Question: I'd like to add images next to my cells in my nsoutlineview.

I'm having a really tough time doing this. I'm coming from iPhone development, so I was thinking of making a custom cell to do this, but it seems like NSCell is a control, not a view.
I've looked at the SourceView sample code, but it's tremendously confusing. It seems like this should be a really simple task as it's such a common interface component.
I currently have a working nsoutlineview which only has text, and i've implemented the following delegate methods:
'''
-outlineView🧒ofItem:
-outlineView:isItemExpandable:
-outlineView:numberOfChildrenOfItem:
-outlineView:objectValueForTableColumn:byItem:
-outlineView:setObjectValue:forTableColumn:byItem:
-outlineViewSelectionDidChange:
'''
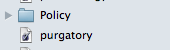
Answer: Check out <URL>, so you can either just use it directly or rip the drawing code into your own app, etc.